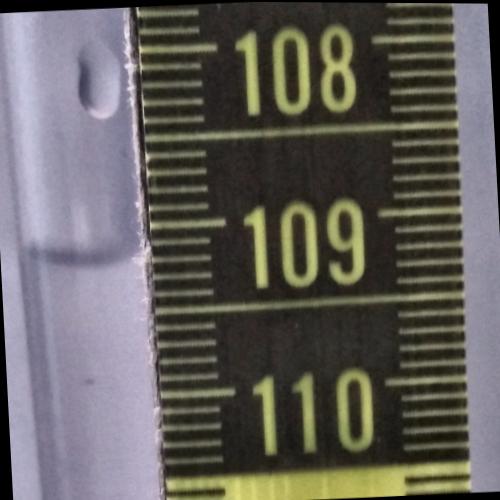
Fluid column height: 109.2 cm